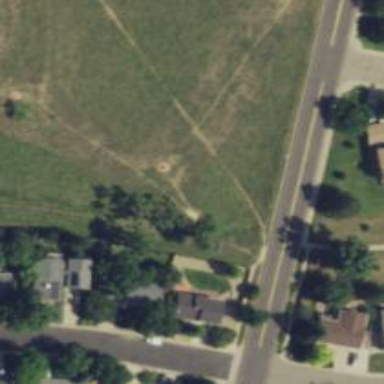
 perfect for leisurely sports activities."